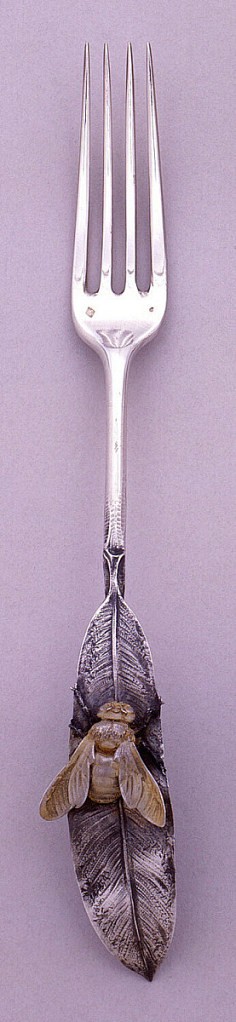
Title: Dessert Fork with Gold Plated Honeybee on Handle
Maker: Charles Victor Gibert, French
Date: ca. 1890
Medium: gold plated, silver
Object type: fork
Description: Four tined fork with thin tines. Plain narrow stem, continues to form long leaf turning downwards at terminal. Gold-plated bee or wasp applied perching pn leaf.